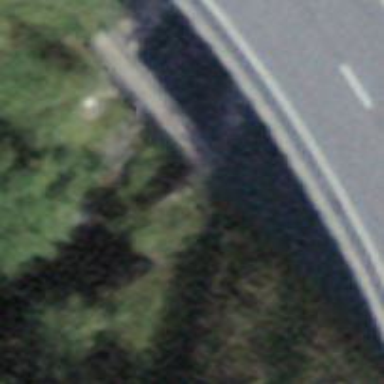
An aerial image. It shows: Path leading to bridge.